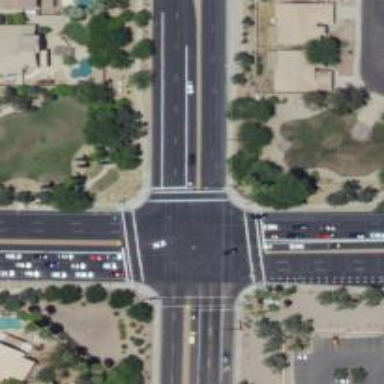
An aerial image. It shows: Solid stop line on the road.